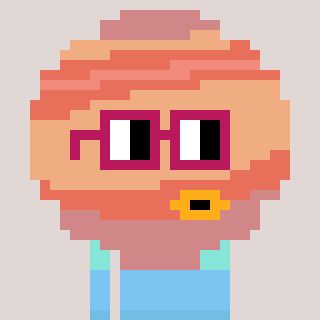
a pixel art character with square dark red glasses, a jupiter-shaped head and a bege-colored body on a warm background